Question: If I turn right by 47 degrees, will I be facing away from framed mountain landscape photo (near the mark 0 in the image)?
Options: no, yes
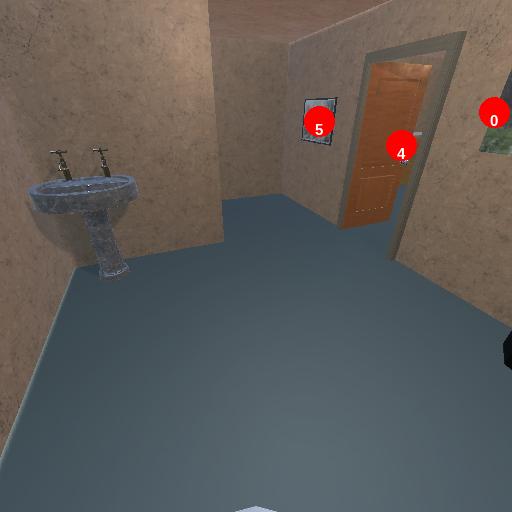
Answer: no